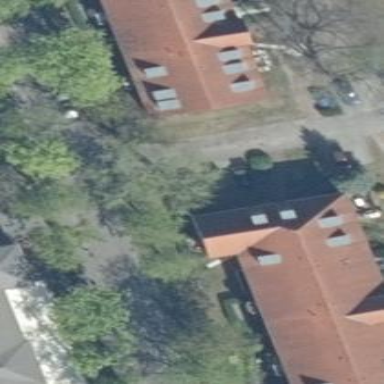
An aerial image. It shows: Image showing building with apartments.